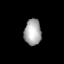
Tissue: lung
Cell type: Endothelial cells
Senescence score: 0.5918
Nuclear area (px): 434
Mean DAPI intensity: 169.194